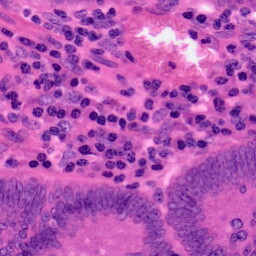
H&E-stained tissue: Colon